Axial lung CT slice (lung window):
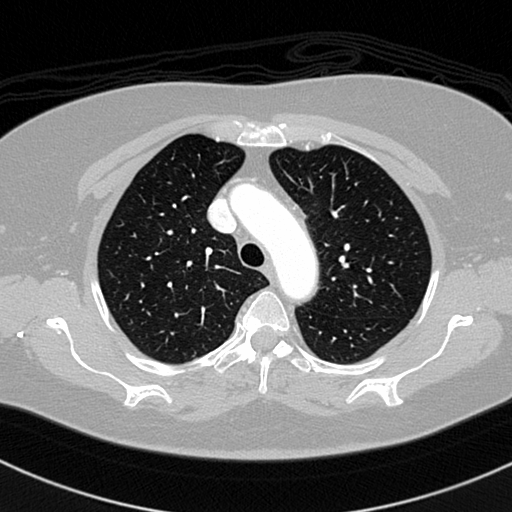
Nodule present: no